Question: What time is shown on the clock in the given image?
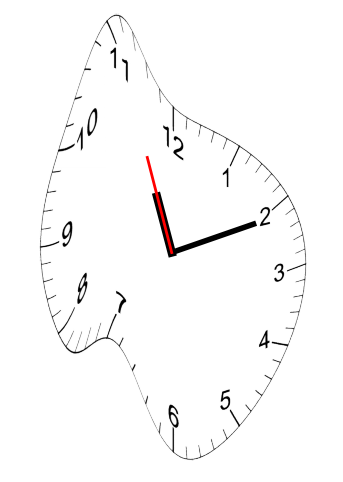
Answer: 11:10:56